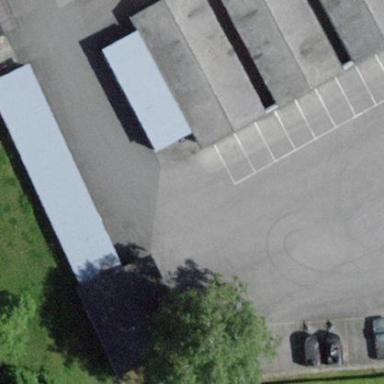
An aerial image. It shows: Warehouse building.